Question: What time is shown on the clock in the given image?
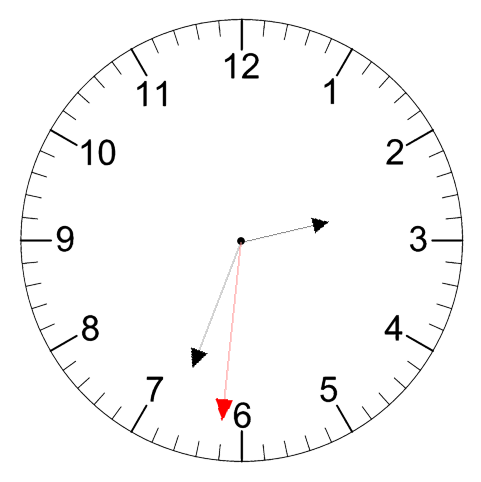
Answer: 02:33:31